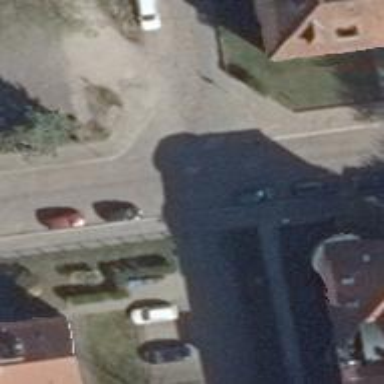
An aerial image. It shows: Residential road with sidewalks on both sides. There is parallel on-street parking available on both sides of the road.